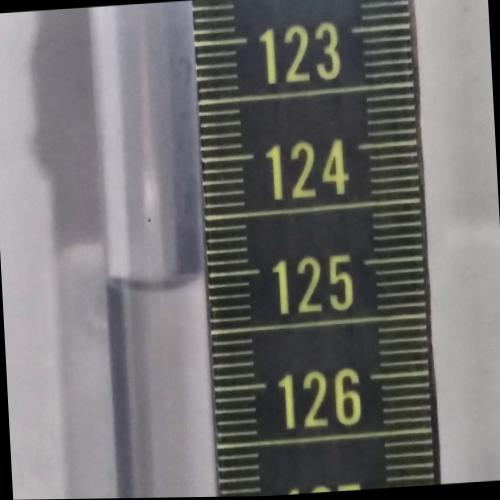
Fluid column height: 125.0 cm